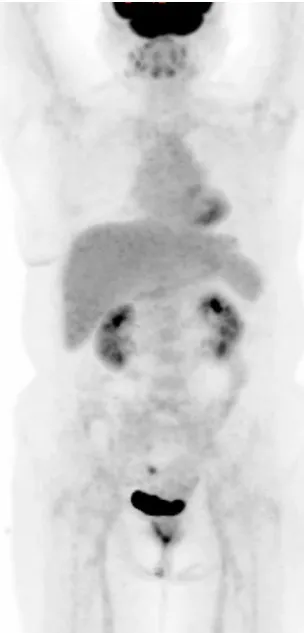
PET-CT findings of the patient. (B) This lesion had a measured SUVmax value of 2, indicating a slight degree of hypermetabolism.
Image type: radiology (pet)